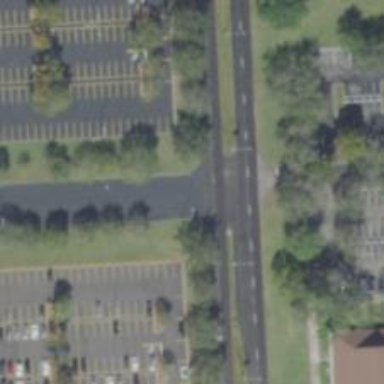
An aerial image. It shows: Asphalt service road.